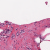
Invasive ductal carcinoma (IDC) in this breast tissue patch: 0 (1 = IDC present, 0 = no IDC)